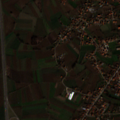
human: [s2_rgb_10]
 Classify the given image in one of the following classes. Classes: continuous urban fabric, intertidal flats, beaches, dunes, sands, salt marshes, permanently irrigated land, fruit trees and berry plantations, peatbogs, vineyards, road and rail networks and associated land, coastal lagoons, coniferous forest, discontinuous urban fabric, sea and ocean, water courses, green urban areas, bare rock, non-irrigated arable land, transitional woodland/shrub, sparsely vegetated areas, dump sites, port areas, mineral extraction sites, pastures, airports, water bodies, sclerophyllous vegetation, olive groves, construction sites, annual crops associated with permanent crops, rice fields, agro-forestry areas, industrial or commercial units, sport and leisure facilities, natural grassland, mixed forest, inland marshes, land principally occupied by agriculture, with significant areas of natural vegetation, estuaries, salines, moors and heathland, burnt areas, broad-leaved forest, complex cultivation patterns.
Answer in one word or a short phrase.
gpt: discontinuous urban fabric, non-irrigated arable land, complex cultivation patterns